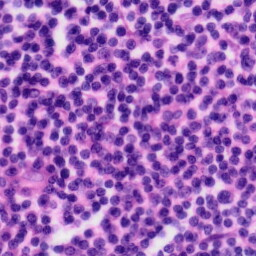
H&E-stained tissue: Tonsil